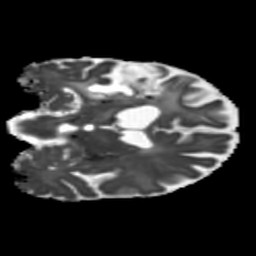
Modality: MD
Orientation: coronal
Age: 67
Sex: female
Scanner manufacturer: siemens
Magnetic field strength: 3 T
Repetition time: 5.25 s
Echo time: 0.08 s